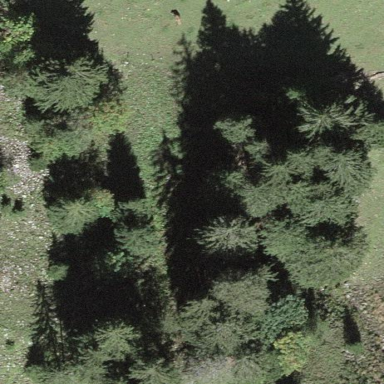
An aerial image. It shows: Forest area.